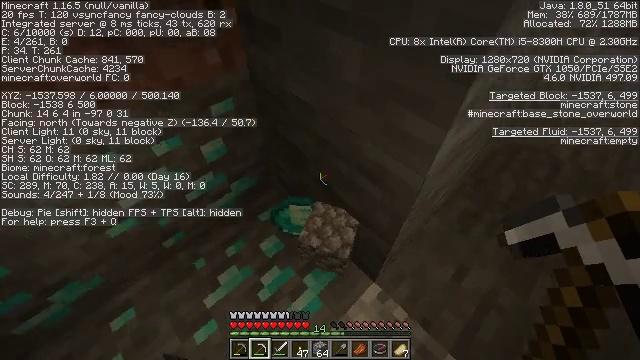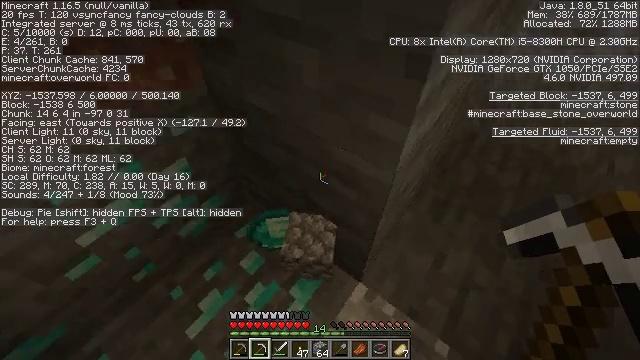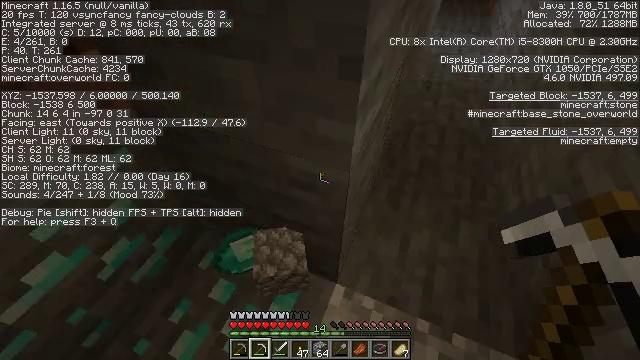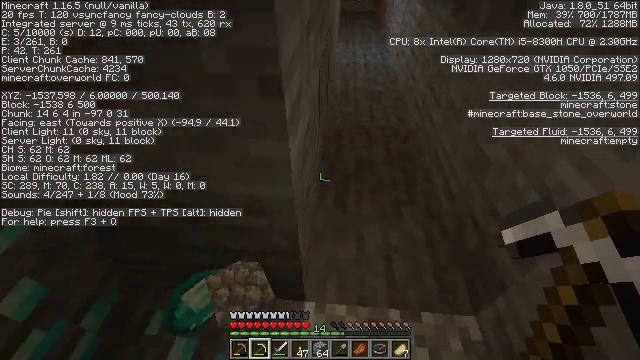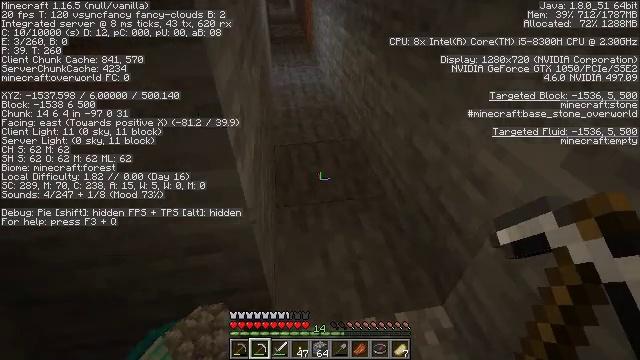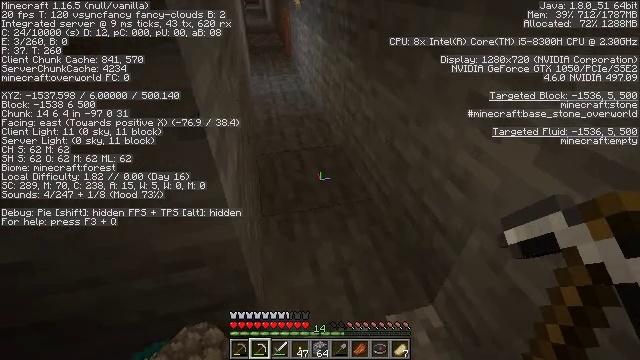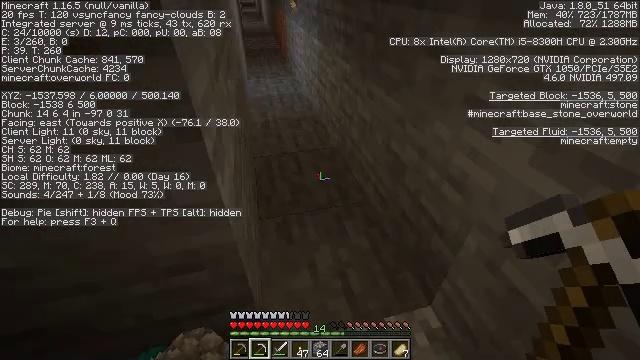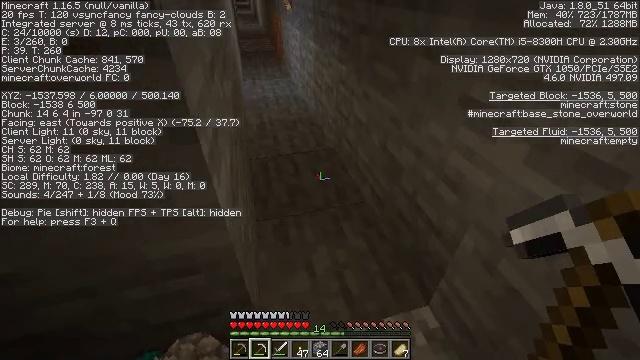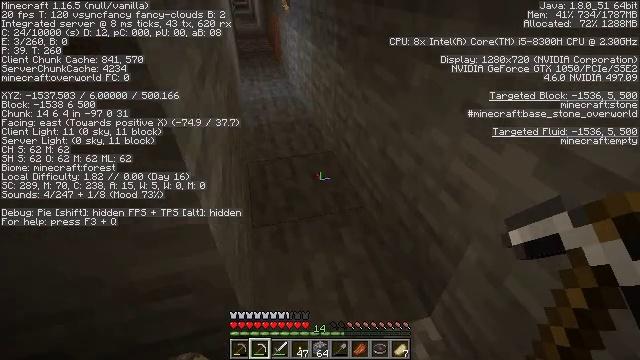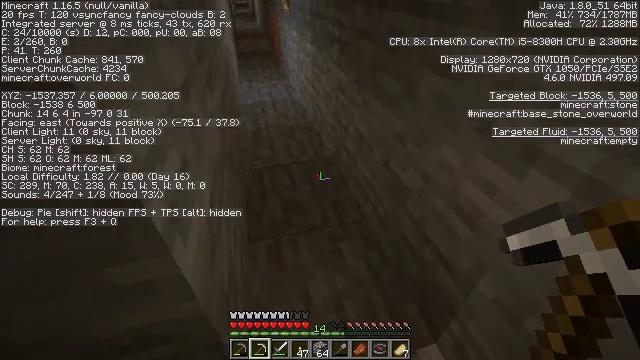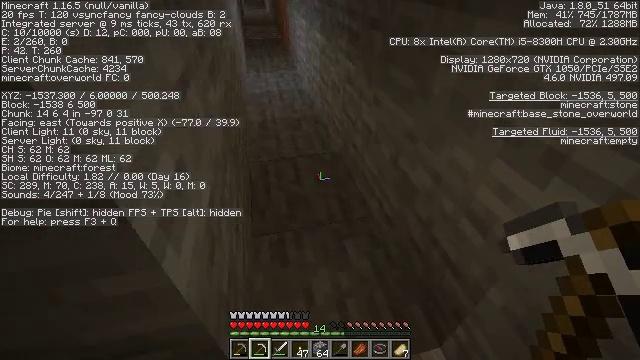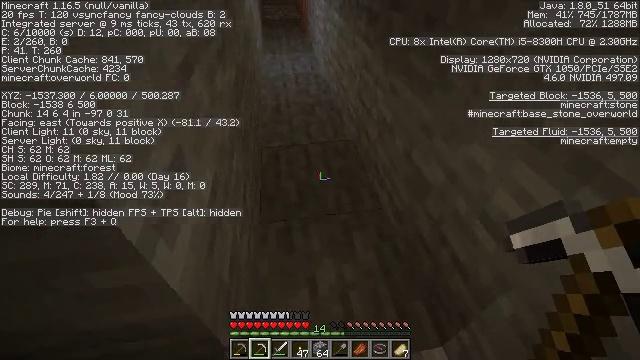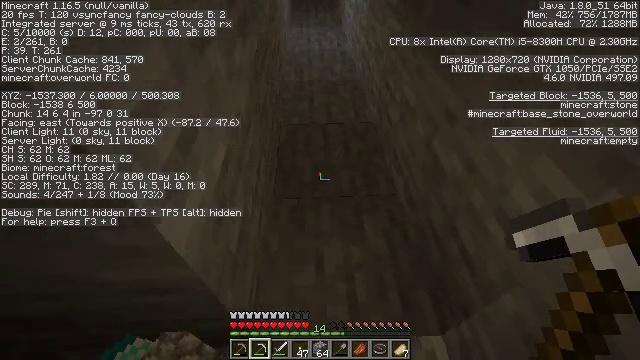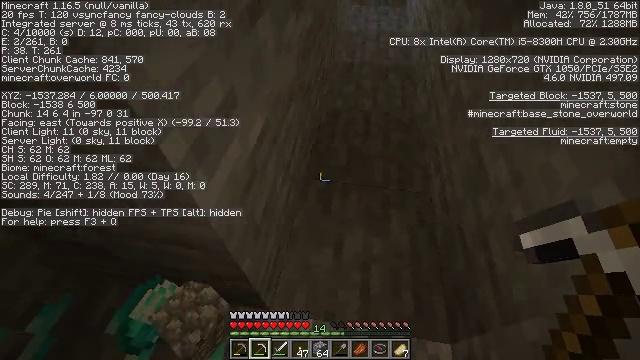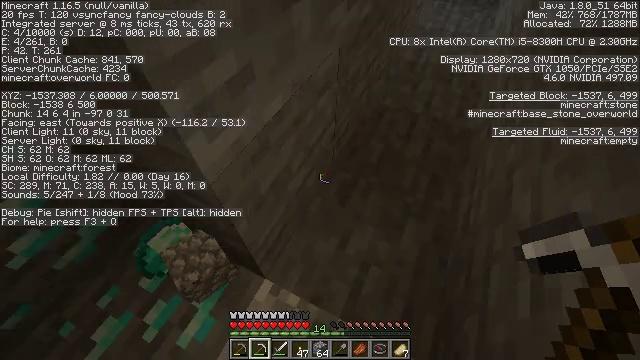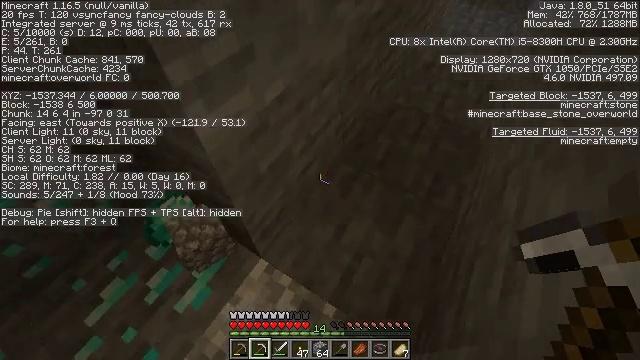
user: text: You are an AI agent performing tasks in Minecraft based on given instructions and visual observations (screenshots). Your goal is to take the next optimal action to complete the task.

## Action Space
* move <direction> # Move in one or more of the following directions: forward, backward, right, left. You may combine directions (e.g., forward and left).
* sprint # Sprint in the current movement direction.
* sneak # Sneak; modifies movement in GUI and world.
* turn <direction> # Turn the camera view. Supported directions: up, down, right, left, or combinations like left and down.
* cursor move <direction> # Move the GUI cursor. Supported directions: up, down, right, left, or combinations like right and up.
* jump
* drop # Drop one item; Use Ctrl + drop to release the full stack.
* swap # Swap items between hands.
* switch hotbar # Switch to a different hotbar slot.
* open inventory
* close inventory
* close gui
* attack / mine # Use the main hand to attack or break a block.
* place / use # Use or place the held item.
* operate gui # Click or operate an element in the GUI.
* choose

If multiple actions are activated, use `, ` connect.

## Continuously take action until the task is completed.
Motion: motion action
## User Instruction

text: Drop a stone shovel.
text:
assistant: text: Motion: turn right and up
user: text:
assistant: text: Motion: turn right and up
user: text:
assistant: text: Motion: turn right and up
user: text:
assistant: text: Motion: turn right and up
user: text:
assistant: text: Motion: turn right and up
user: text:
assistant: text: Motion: no_op
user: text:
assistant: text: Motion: no_op
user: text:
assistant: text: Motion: move forward
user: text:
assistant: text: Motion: move forward
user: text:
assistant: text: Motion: move forward, turn left and down
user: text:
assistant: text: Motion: move forward, turn left and down
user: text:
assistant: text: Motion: turn left and down
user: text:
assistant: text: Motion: move right, turn left and down
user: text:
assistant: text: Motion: move back and move right, turn left and down
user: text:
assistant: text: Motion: move back and move right, turn left
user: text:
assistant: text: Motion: move back and move right, turn right and up
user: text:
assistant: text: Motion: move back, turn right and up
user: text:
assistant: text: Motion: turn right and up
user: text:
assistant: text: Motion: turn right and up
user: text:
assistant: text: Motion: turn right and up
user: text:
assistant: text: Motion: turn right and up
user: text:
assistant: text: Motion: turn right and up
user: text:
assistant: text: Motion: turn up
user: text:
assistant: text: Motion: move forward
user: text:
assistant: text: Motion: move forward
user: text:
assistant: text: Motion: move forward, turn left
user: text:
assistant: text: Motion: move forward, turn left
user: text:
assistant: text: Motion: move forward
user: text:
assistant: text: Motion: turn left and down
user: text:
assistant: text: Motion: turn down